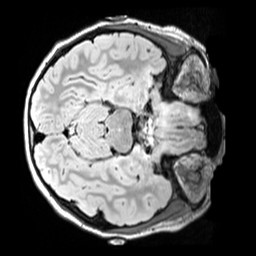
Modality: FLAIR
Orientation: axial
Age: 11
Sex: male
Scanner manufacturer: siemens
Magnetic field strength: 3 T
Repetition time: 5 s
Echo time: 0.388 s